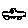
Label: car